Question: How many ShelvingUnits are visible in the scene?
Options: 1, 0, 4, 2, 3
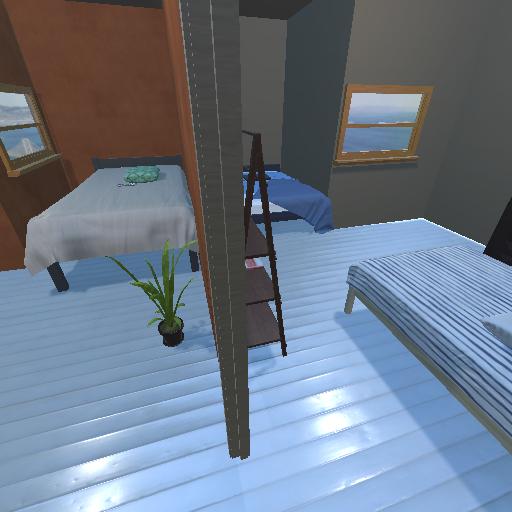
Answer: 1